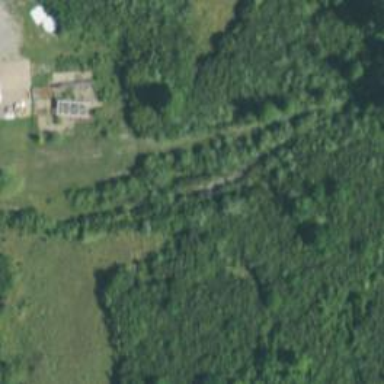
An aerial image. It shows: Abandoned spur railway.